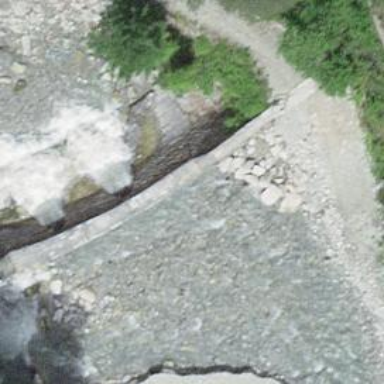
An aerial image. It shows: Dam across waterway.